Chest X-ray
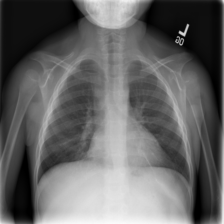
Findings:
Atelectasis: negative
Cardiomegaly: negative
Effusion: negative
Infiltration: positive
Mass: negative
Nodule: negative
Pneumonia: negative
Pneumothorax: negative
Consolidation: negative
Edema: negative
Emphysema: negative
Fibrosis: positive
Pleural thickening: negative
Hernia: negative